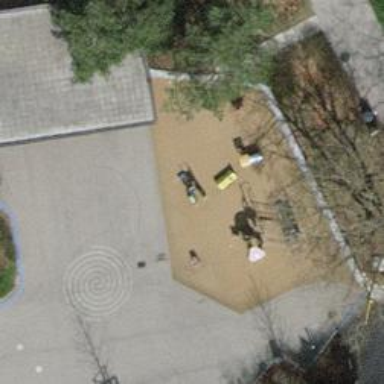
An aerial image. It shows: Playground area for leisure activities on the land.